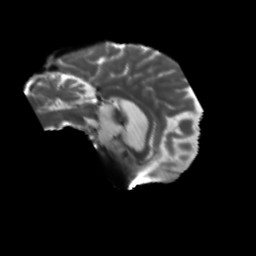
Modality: T2w
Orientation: sagittal
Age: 64
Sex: female
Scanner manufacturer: siemens
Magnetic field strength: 3 T
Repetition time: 5.47 s
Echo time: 0.0854 s